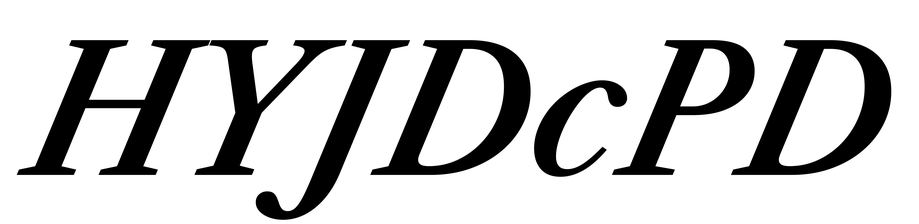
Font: LibreCaslonText-Italic_SemiBold_Italic